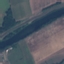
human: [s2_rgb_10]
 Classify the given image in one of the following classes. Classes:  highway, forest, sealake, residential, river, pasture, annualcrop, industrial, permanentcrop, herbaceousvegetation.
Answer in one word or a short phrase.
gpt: River